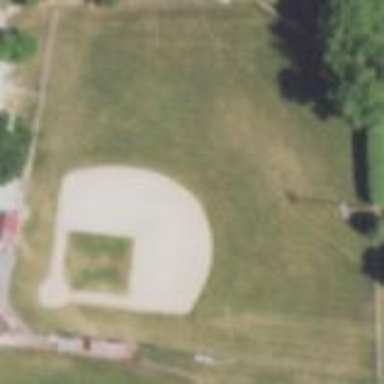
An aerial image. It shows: Baseball pitch for leisure land.